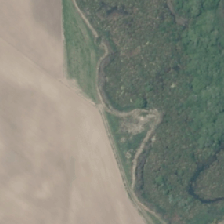
Land cover: shortrotation_cropland